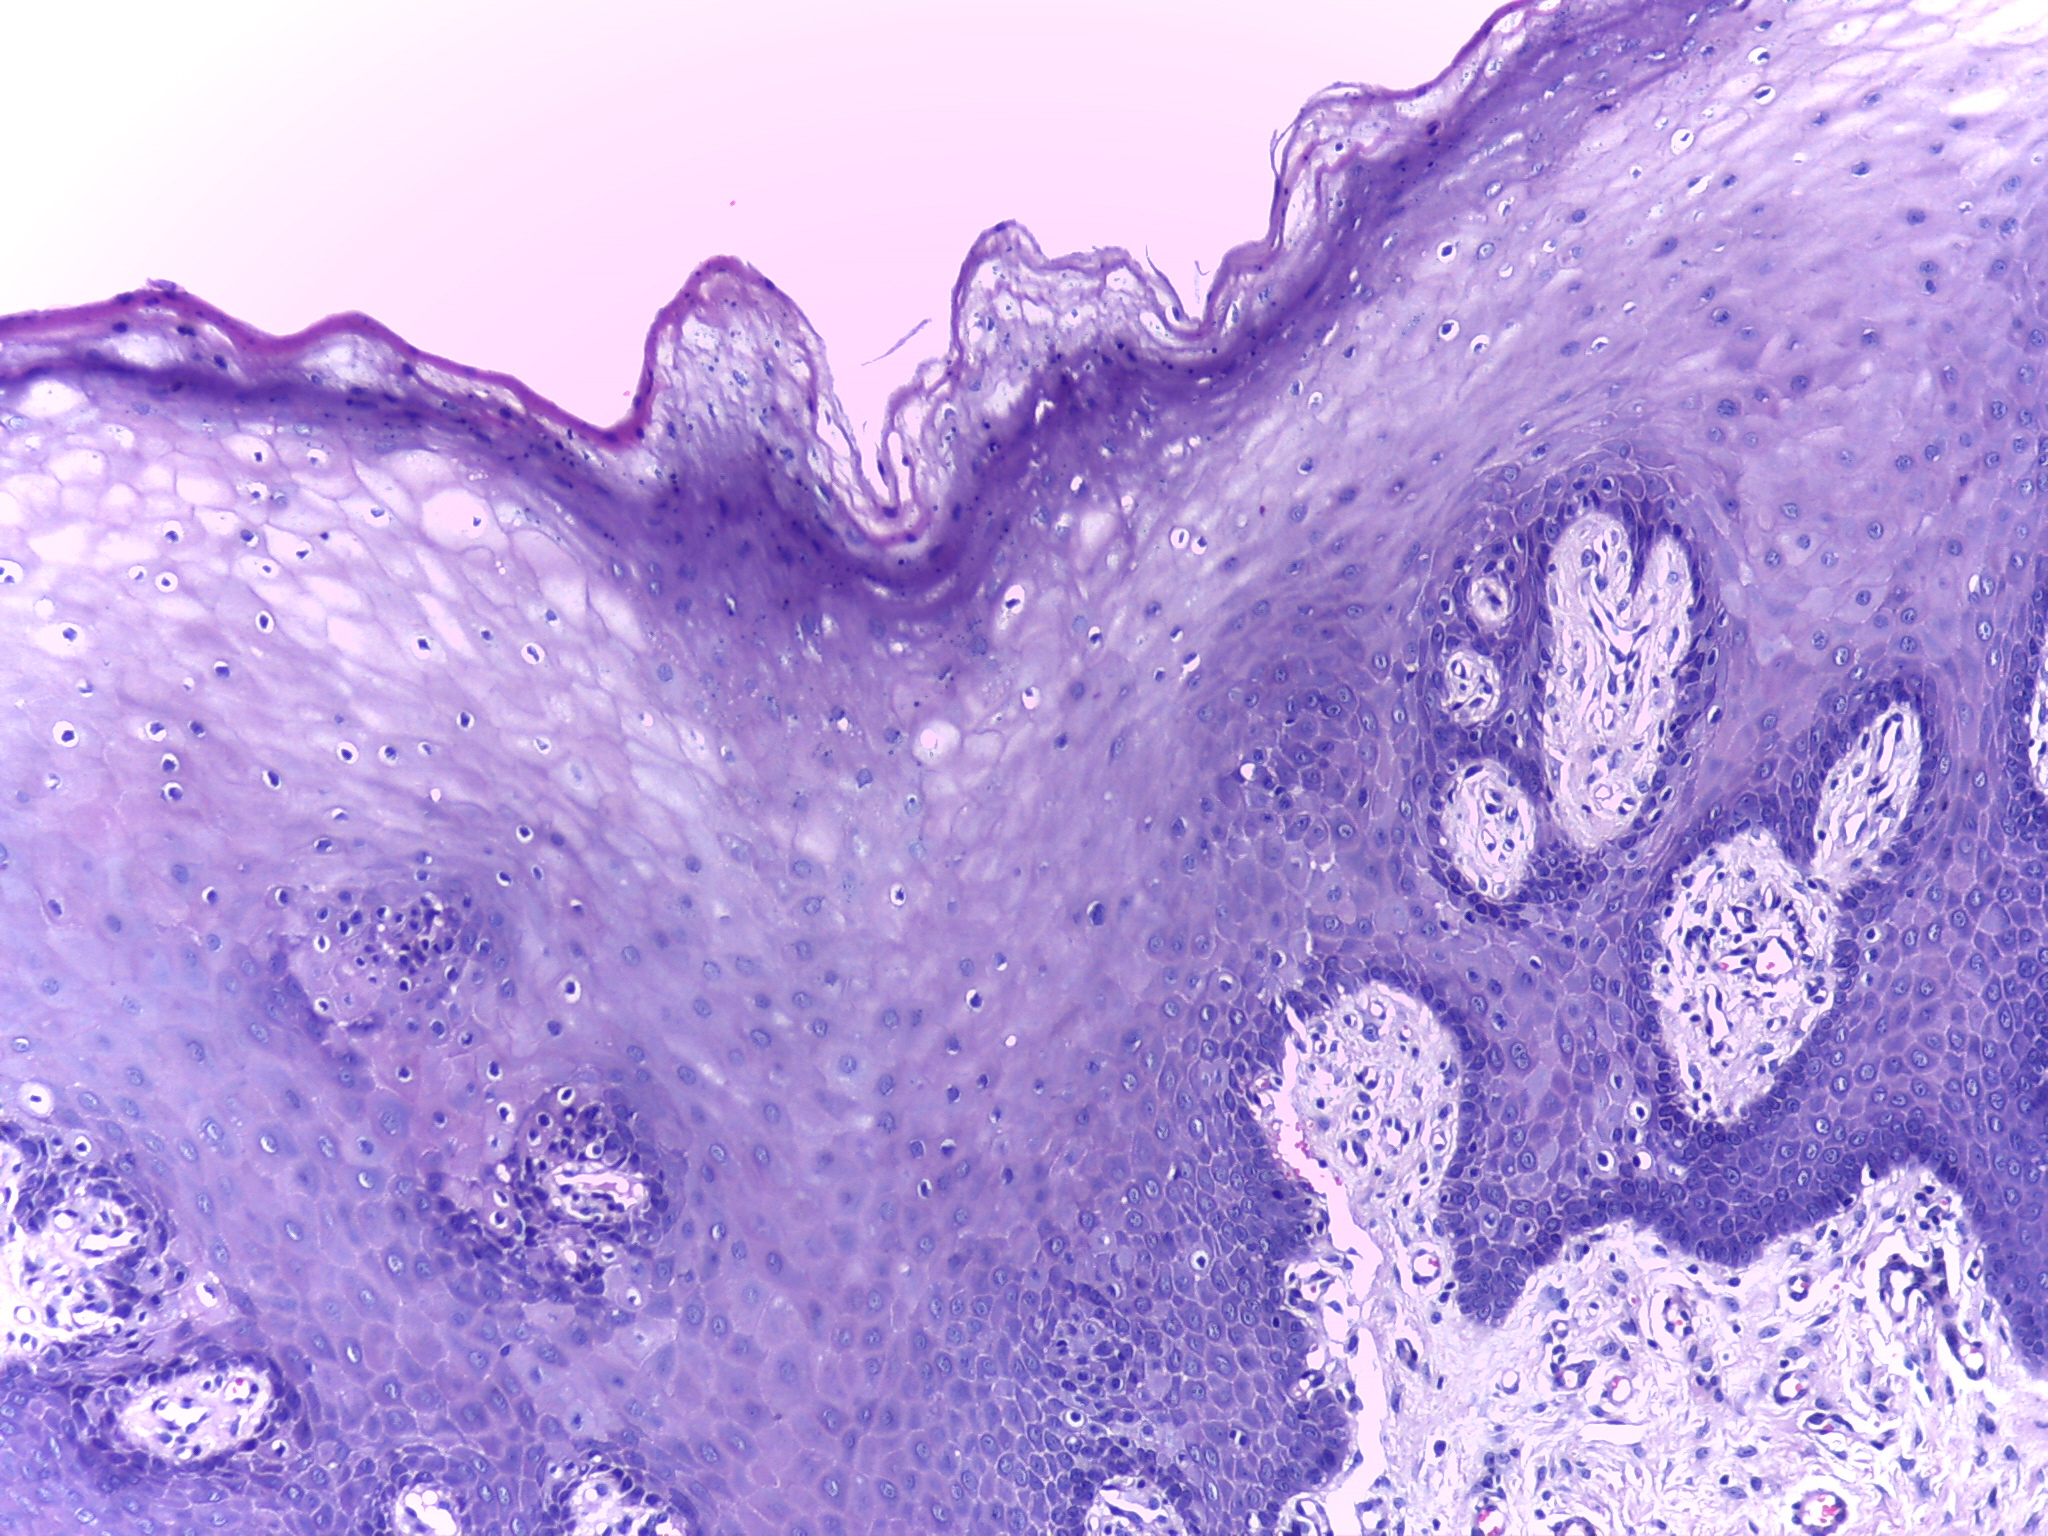
Diagnosis: Normal